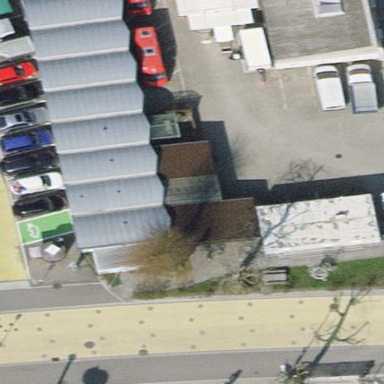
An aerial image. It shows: View of roof of building.